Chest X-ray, AP view. Patient: 61 years old, sex M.
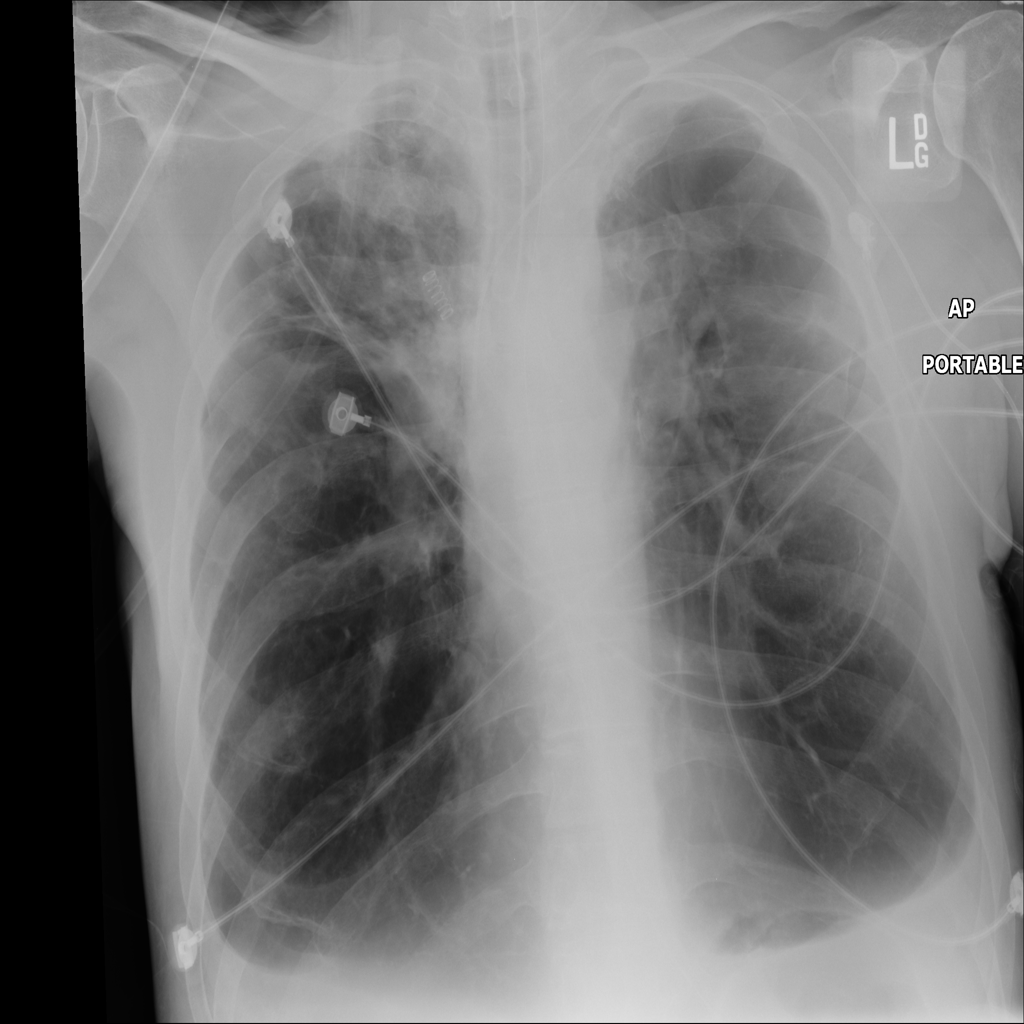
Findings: Effusion, Emphysema, Pleural_Thickening